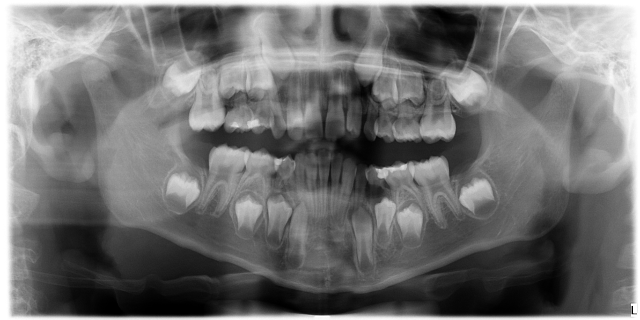
child